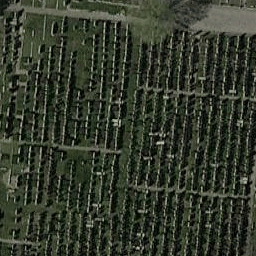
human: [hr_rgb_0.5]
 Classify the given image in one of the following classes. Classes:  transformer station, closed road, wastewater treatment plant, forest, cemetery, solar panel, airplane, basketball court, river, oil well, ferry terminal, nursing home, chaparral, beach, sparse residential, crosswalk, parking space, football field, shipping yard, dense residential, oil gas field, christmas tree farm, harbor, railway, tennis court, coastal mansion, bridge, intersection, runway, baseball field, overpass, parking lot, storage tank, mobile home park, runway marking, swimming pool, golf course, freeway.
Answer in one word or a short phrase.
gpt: cemetery